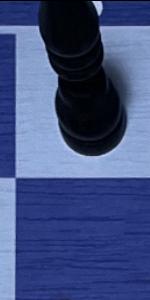
Label: Empty